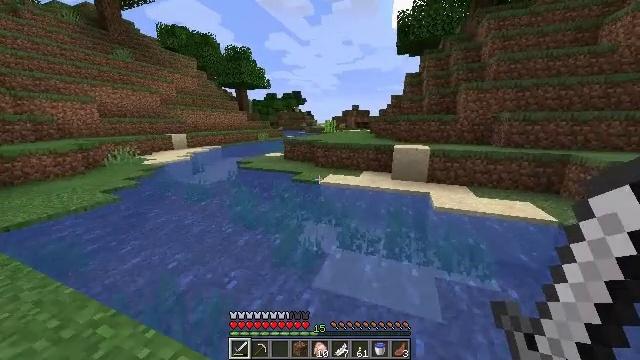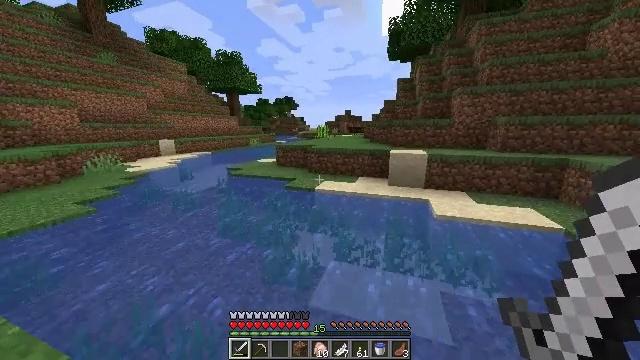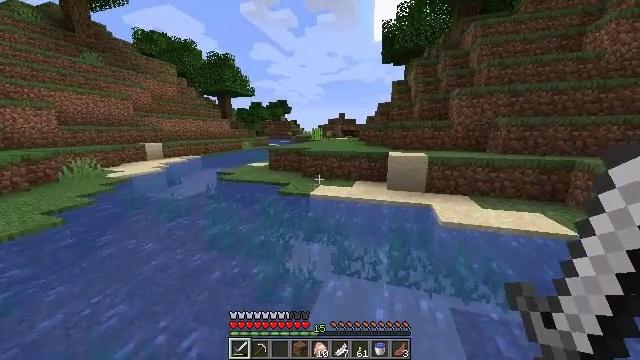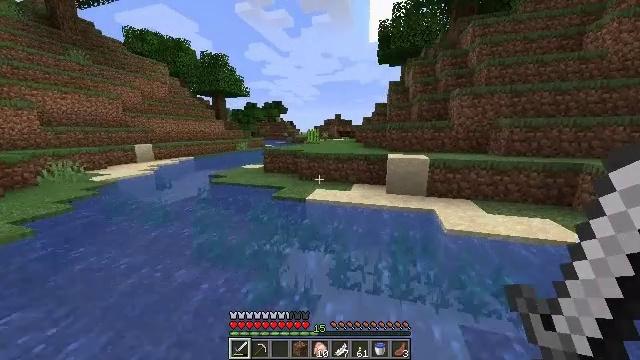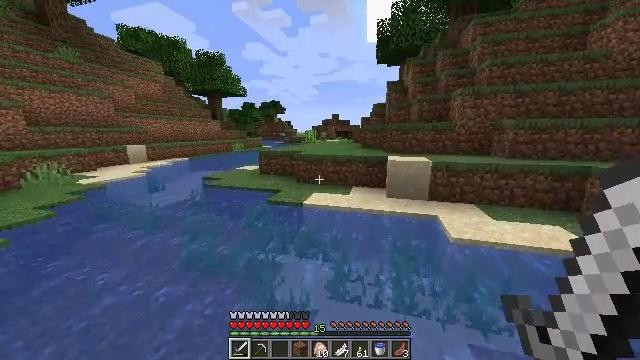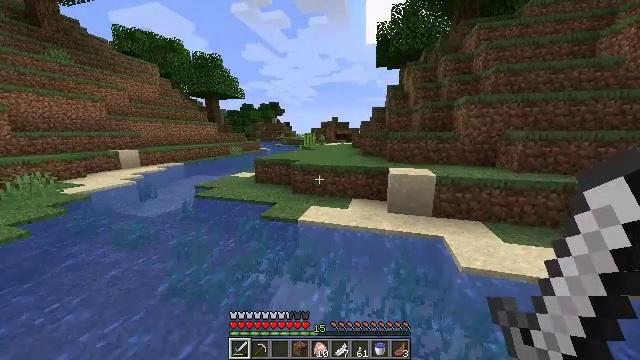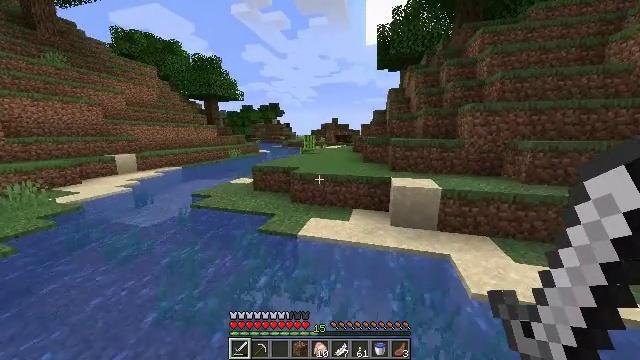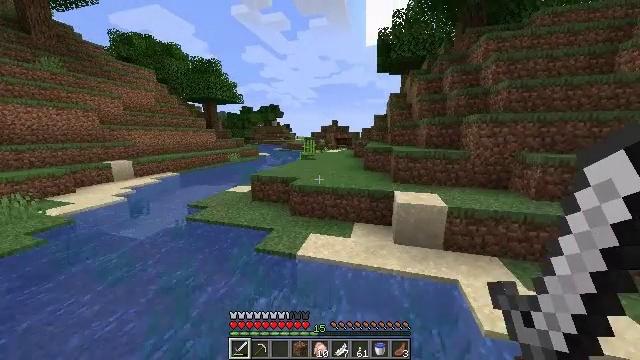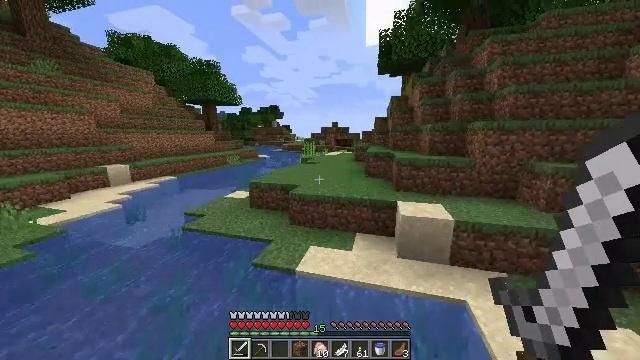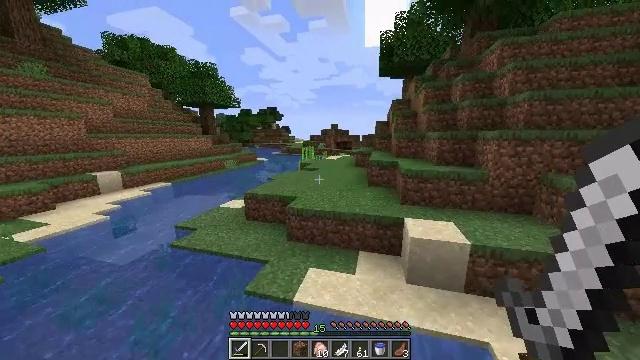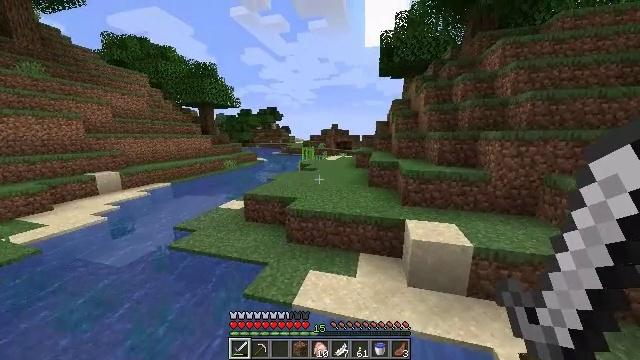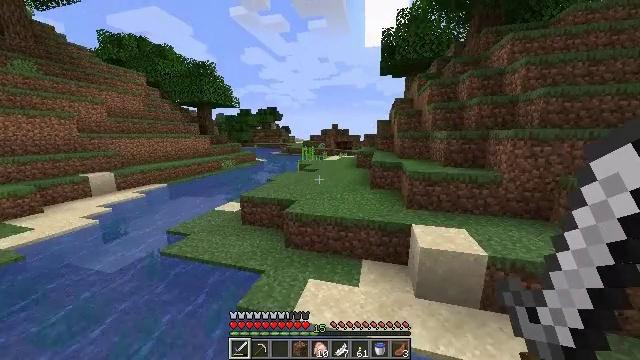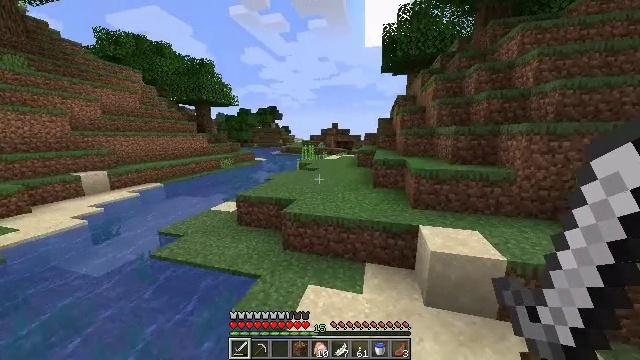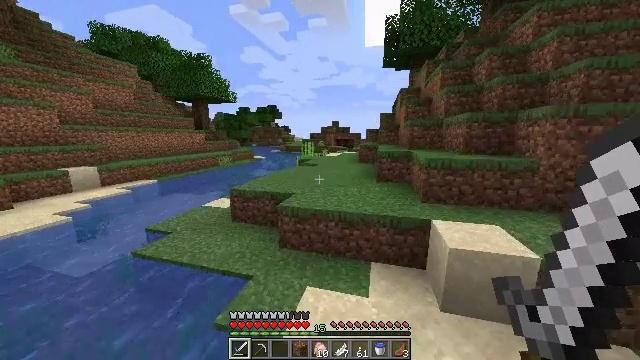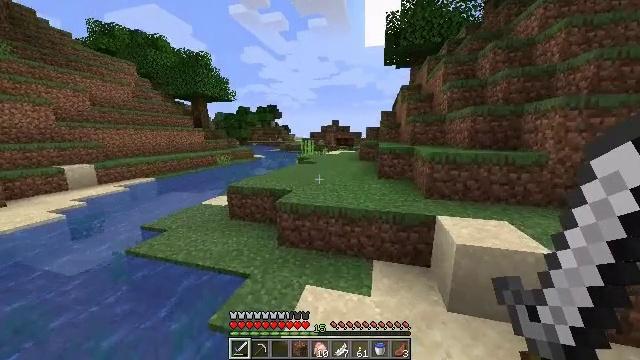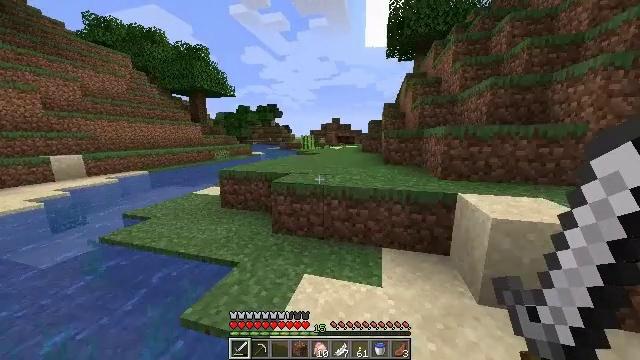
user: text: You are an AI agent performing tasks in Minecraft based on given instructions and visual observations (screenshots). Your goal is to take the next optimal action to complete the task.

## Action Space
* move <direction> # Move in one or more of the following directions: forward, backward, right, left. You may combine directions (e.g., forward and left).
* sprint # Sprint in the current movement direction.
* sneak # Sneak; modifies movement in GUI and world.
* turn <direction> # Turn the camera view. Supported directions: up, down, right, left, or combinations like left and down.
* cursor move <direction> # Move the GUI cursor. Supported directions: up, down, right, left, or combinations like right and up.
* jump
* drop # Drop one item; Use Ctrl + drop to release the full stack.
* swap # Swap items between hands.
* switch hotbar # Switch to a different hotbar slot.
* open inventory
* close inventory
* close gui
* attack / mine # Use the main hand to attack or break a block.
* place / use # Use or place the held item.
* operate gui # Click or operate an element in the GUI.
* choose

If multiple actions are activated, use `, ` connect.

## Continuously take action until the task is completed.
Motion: motion action
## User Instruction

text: Dig up some sand.
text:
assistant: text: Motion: move forward, sprint, turn right and up
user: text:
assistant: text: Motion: move forward, sprint, turn right
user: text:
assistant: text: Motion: move forward, sprint, turn right
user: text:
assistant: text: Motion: move forward, sprint
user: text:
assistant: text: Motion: move forward, sprint, jump
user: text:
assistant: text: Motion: move forward, sprint, jump
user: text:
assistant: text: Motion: move forward, sprint, jump
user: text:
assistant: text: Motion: move forward, sprint, jump
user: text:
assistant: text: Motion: move forward, sprint, jump
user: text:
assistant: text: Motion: move forward, sprint, jump
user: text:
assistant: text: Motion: move forward, sprint, jump
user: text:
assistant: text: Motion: move forward, sprint, jump
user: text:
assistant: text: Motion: move forward, sprint, jump
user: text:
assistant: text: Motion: move forward, sprint, jump
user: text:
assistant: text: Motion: move forward, sprint, jump
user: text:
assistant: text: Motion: move forward, sprint, turn left, jump
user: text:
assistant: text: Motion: move forward, sprint, turn left and up, jump
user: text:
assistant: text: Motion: move forward, sprint, turn left and up, jump
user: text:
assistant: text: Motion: move forward, sprint, turn left, jump
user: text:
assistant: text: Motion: move forward, sprint, jump
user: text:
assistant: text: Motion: move forward, sprint, jump
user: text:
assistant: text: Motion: move forward, sprint, jump
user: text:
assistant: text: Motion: move forward, sprint, turn right, jump
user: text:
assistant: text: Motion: move forward, sprint, turn right, jump
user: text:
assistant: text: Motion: move forward, sprint, turn right, jump
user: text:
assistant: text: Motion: move forward, sprint, turn right, jump
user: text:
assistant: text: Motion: move forward, sprint, turn right and down, jump
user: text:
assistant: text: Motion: move forward, sprint, turn right and down, jump
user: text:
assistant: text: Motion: move forward, sprint, turn right
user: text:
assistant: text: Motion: move forward, sprint